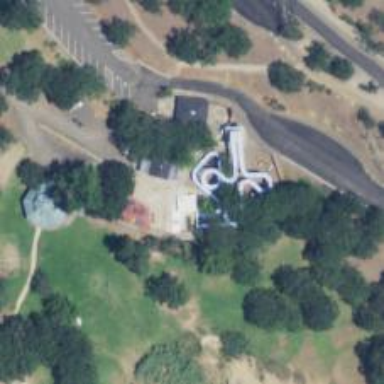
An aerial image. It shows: Water park.